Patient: sex F, age 39
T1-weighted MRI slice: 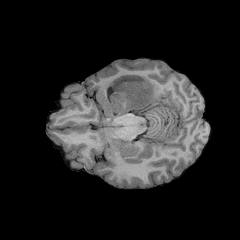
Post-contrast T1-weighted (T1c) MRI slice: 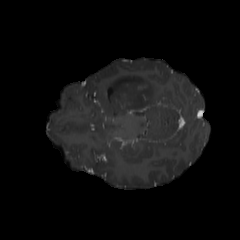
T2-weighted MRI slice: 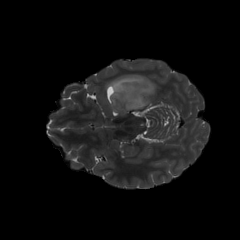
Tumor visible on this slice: yes
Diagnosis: Astrocytoma, IDH-mutant
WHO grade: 4